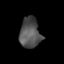
Tissue: skin
Cell type: Epithelial cells
Senescence score: 0.2751
Nuclear area (px): 620
Mean DAPI intensity: 82.106